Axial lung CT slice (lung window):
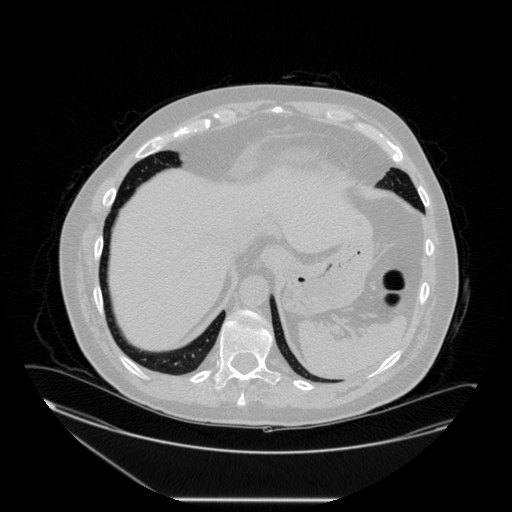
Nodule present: no